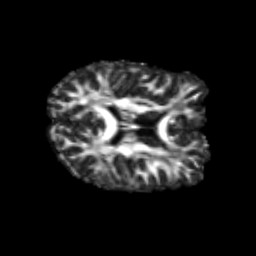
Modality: FA
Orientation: axial
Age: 24
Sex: male
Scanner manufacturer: siemens
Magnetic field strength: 3 T
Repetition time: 3.5 s
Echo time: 0.125 s